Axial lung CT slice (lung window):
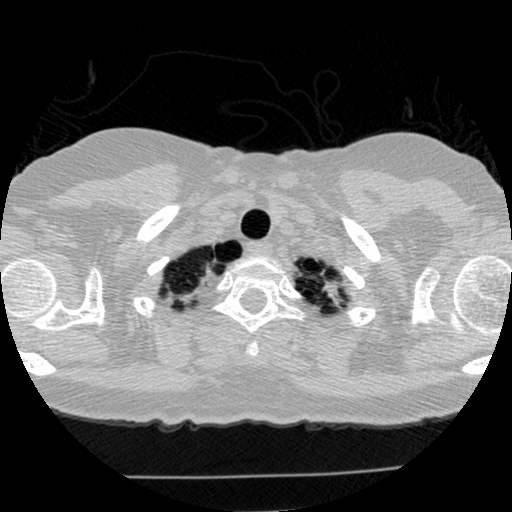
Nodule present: no